Aerial crown-view tile of a tropical tree (Barro Colorado Island, Panama), acquired 20250217:
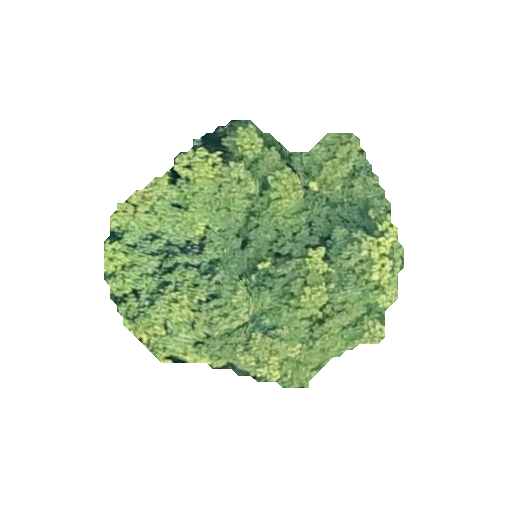
Species: Tachigali panamensis
GBIF accepted scientific name: Tachigali panamensis
Crown area: 85.585 m²